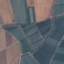
Land use / land cover class: PermanentCrop